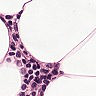
Metastatic tissue present: no